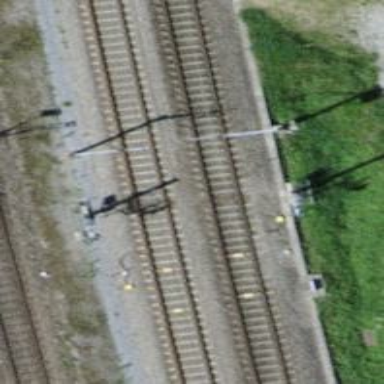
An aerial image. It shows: Railway signal.